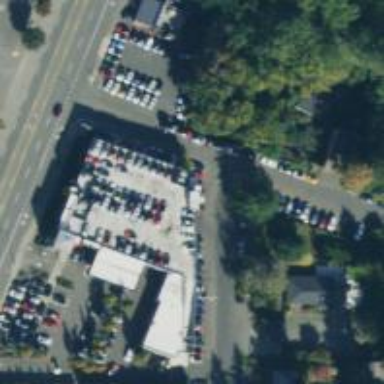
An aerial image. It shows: Retail area with car shop.